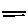
Label: line